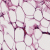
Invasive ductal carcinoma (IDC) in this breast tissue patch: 0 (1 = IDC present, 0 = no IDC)